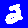
Digit: 2